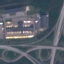
Land use / land cover class: Highway